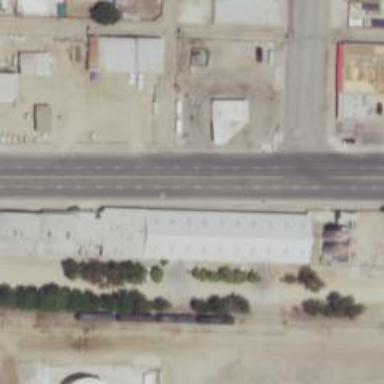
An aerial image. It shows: Alley classified as service road.